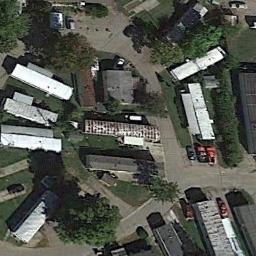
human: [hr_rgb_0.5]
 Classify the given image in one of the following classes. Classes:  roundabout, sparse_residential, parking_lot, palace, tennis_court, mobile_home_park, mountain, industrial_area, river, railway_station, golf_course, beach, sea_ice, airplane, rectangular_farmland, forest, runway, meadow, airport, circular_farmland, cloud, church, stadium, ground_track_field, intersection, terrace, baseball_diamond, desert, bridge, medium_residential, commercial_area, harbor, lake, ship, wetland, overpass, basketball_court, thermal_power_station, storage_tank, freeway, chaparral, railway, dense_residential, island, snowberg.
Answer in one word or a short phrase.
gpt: mobile_home_park